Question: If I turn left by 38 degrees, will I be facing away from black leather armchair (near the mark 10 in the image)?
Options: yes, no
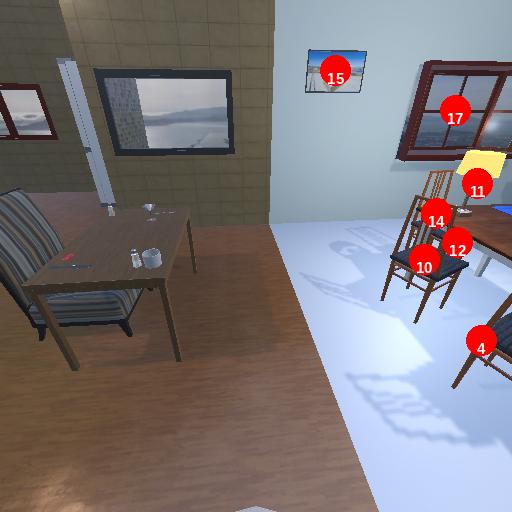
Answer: yes